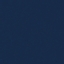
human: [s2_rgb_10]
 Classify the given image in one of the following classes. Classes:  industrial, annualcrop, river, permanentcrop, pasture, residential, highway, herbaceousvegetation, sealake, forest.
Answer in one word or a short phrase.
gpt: SeaLake